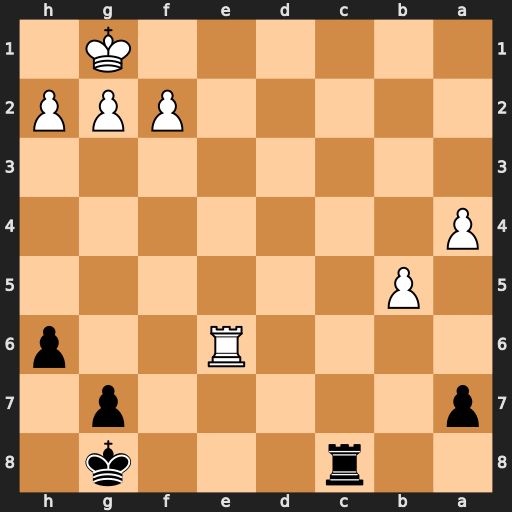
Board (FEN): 2r3k1/p5p1/4R2p/1P6/P7/8/5PPP/6K1
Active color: b
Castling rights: -
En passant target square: -
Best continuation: Rc1+ Re1 Rxe1#